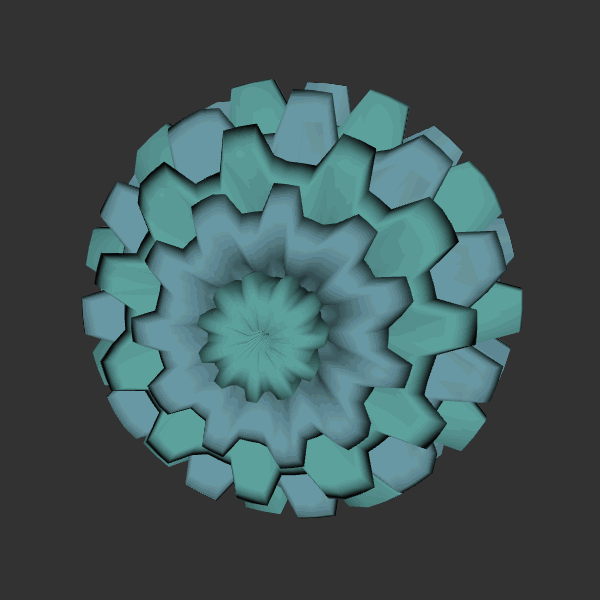
Background: dark